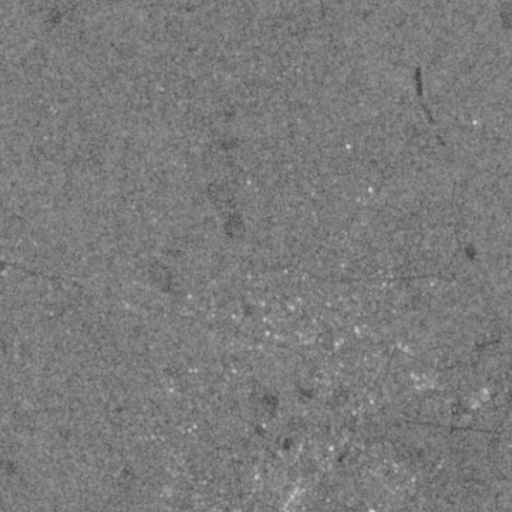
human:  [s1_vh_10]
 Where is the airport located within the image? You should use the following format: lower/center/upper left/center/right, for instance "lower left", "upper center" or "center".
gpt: The airport is located in the lower right of the image.
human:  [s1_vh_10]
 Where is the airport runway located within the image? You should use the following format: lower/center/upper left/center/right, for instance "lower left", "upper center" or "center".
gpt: The airport runway is located in the lower right of the image.
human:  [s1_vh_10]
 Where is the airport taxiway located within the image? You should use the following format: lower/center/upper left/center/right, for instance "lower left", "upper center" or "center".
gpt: The airport taxiway is located in the lower right of the image.
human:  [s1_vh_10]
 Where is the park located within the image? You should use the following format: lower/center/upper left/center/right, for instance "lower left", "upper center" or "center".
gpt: The park is located in the lower right of the image.
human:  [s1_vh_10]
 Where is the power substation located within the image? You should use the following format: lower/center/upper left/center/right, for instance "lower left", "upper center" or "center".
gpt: The power substation is located in the lower left of the image.
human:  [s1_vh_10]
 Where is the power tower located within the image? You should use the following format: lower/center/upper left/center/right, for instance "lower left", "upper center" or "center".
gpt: The power tower is located in the lower left of the image.
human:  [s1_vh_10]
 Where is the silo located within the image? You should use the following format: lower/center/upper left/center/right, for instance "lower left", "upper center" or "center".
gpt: The silo is located in the lower right of the image.
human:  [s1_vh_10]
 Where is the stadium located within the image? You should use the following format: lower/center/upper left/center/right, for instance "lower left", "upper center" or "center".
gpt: The stadium is located in the lower right of the image.
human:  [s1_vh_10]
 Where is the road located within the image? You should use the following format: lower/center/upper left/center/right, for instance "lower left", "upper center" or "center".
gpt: There is no road in the image.

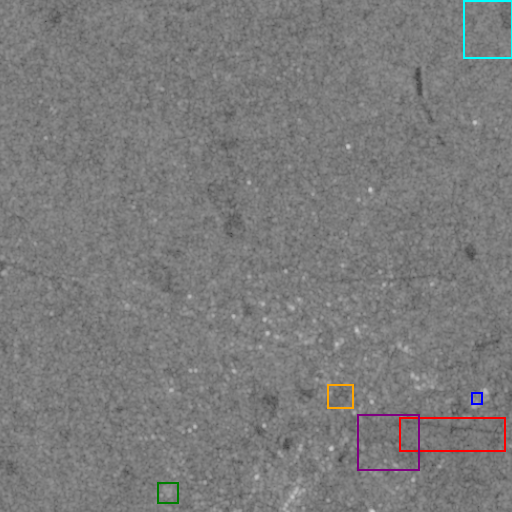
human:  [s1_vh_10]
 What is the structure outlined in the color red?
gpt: The structure outlined in red is an airport.
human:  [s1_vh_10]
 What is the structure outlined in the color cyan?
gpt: The structure outlined in cyan is a crop field.
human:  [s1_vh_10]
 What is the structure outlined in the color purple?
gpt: The structure outlined in purple is a park.
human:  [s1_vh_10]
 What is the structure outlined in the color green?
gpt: The structure outlined in green is a power substation.
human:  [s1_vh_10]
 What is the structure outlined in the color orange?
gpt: The structure outlined in orange is a stadium.
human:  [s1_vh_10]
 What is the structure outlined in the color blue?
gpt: The structure outlined in blue is a building.
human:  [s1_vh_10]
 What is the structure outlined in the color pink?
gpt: There is no pink outline.